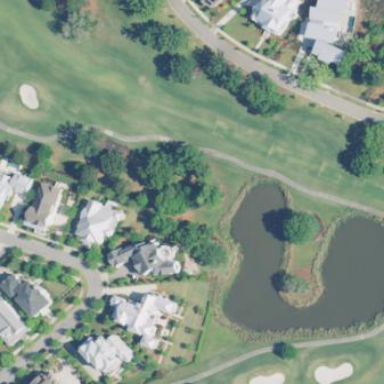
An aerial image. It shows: Water hazard on golf course. The hazard is natural water feature.